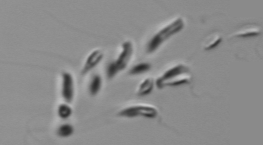
Label: Dinobryon